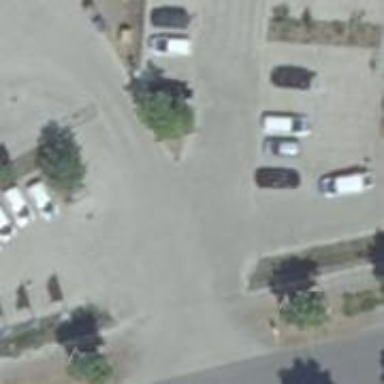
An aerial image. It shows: Parking aisle designated as service road.